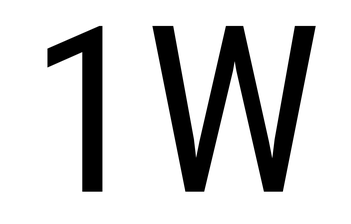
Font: Roboto_Condensed_Regular